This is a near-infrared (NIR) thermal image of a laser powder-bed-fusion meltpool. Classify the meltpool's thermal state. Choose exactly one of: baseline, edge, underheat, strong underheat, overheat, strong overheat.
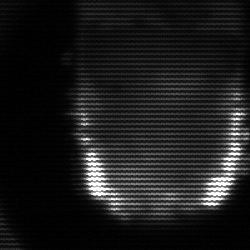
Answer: baseline